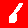
Digit: 6